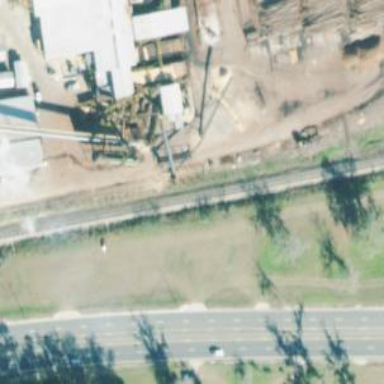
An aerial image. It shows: Loading tower along the railway.